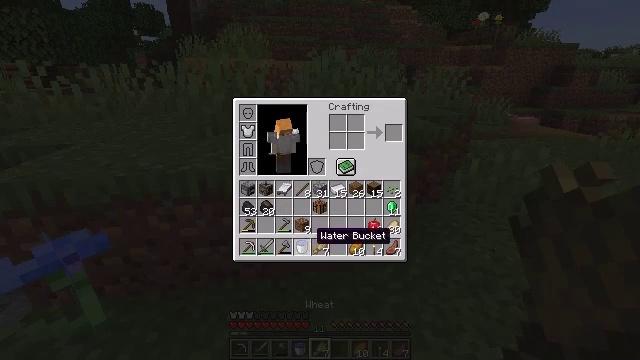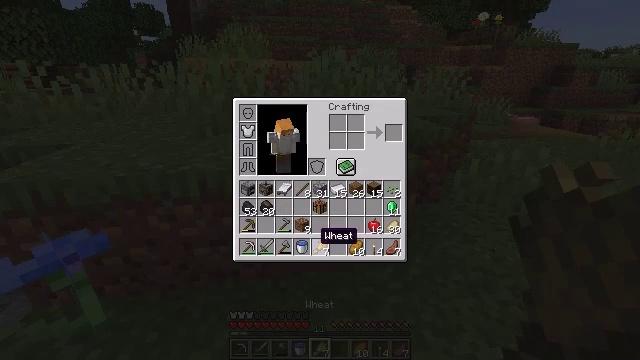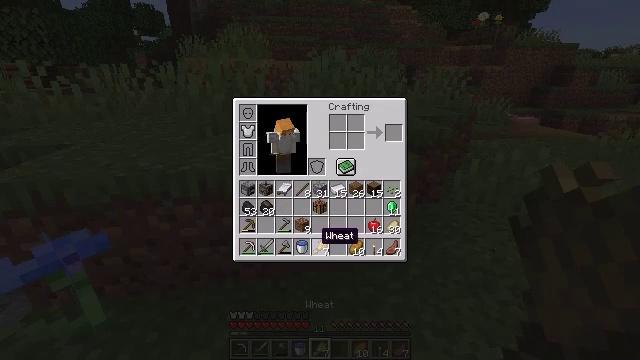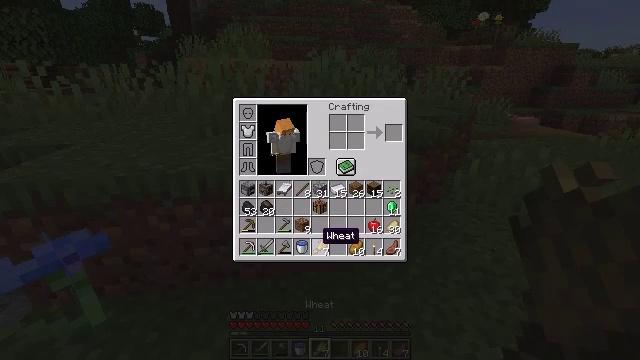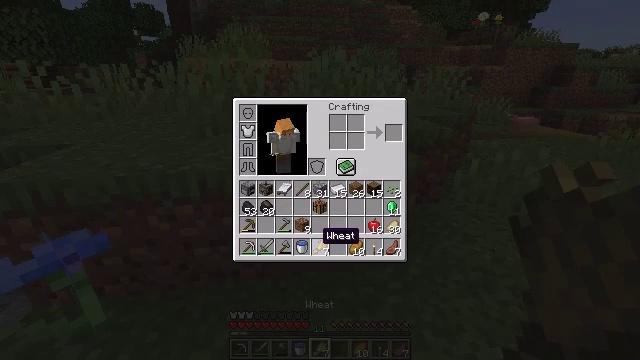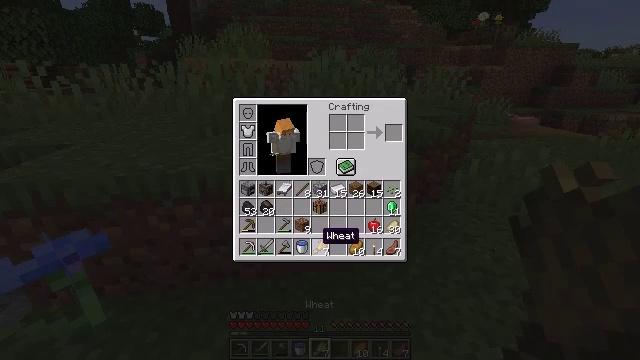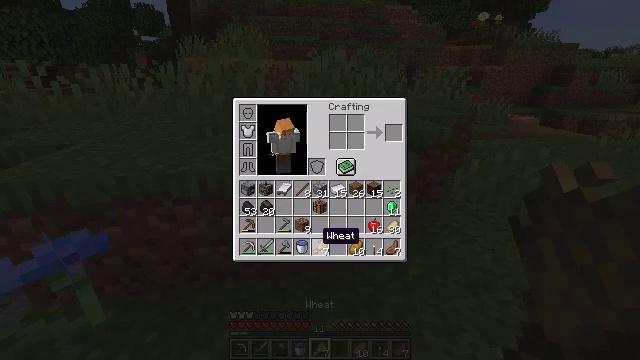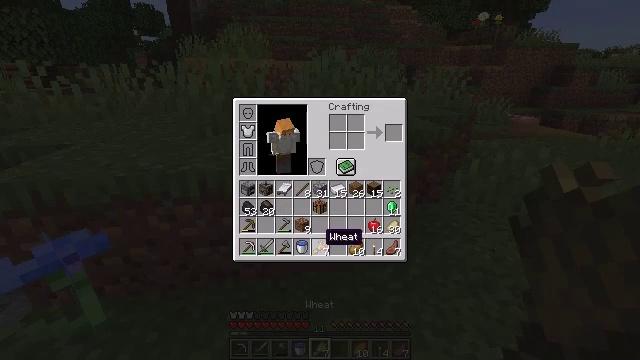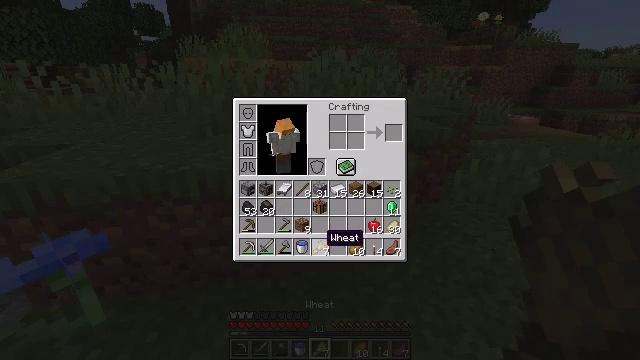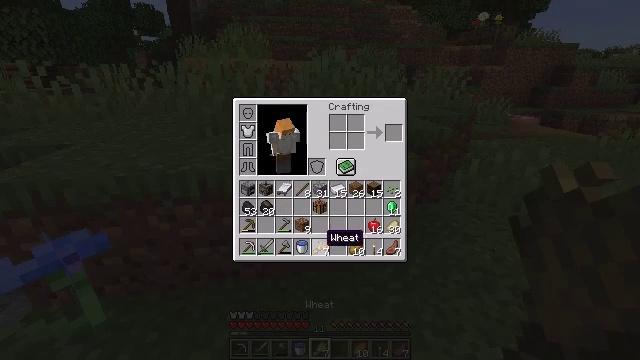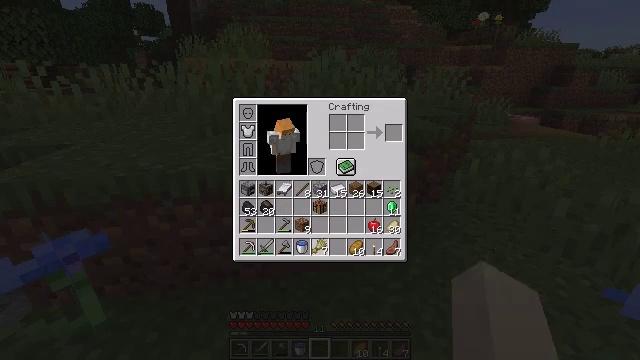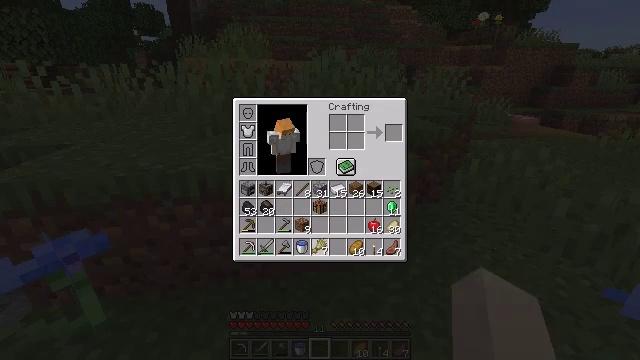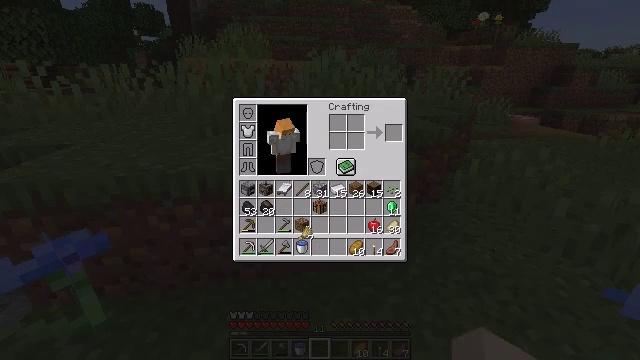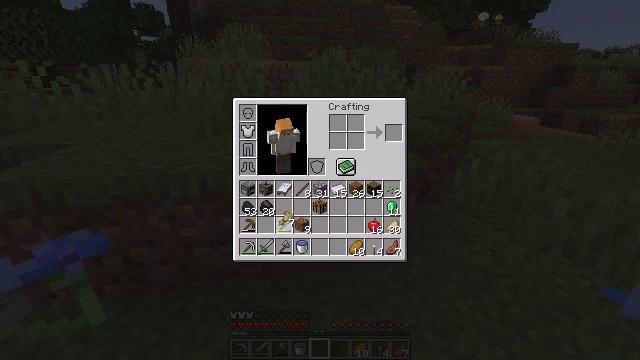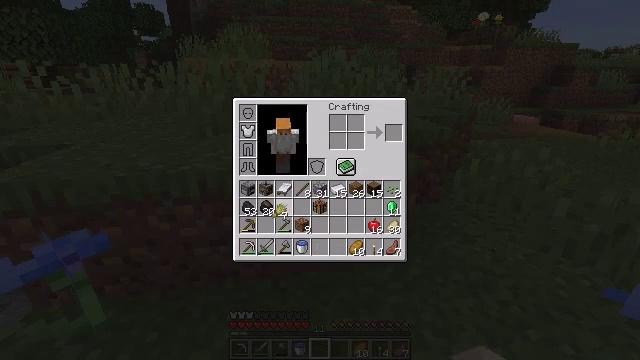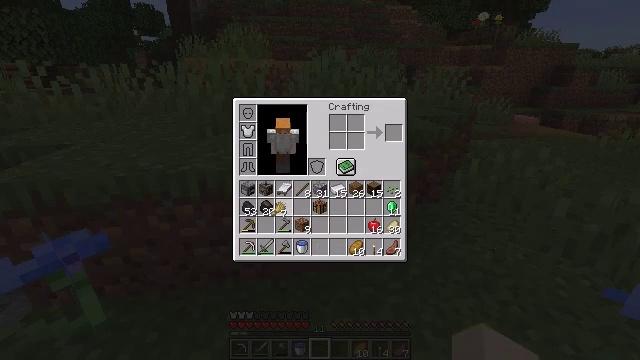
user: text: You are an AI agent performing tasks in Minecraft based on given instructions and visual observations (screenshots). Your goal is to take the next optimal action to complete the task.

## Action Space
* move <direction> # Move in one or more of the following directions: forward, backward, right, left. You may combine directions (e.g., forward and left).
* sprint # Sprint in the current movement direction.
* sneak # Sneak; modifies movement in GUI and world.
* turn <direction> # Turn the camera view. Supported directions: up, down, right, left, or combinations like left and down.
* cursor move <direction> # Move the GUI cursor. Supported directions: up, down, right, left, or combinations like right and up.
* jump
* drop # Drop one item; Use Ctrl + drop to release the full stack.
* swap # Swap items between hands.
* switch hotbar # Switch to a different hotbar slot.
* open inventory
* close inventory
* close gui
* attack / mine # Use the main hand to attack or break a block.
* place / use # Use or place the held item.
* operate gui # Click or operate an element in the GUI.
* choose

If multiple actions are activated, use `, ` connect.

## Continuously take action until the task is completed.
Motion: motion action
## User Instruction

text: Remove wheat seeds from the inventory.
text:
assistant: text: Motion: sneak
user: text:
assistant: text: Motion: sneak
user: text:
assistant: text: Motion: sneak
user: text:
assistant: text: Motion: no_op
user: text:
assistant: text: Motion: no_op
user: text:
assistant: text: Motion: no_op
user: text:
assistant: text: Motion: no_op
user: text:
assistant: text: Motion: no_op
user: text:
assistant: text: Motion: no_op
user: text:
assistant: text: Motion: operate gui
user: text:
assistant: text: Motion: operate gui
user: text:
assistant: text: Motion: cursor move left and up
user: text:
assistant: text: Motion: cursor move left and up
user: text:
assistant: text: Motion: cursor move up
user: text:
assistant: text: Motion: no_op
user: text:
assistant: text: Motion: no_op
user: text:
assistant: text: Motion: no_op
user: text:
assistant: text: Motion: no_op
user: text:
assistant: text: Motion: no_op
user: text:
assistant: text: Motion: no_op
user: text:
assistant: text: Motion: operate gui
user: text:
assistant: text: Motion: operate gui
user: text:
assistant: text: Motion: no_op
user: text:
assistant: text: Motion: no_op
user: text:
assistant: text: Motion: no_op
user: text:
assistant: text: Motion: no_op
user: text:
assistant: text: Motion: no_op
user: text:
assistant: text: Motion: no_op
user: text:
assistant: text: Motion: no_op
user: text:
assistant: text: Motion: no_op